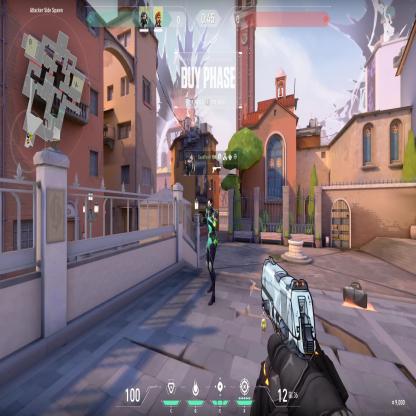
Label: dropped spike ; teammate